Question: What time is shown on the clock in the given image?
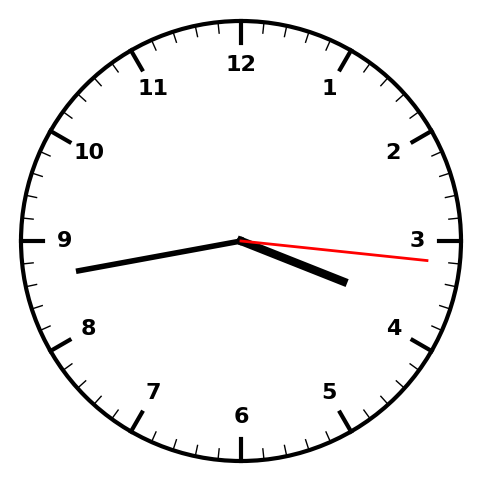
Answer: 03:43:16